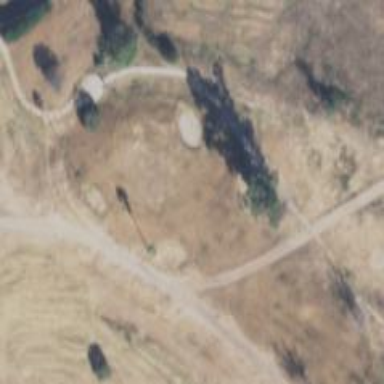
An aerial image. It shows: View of golf hole.